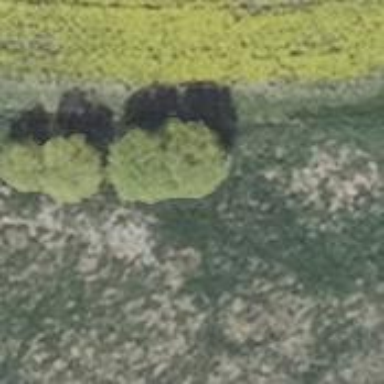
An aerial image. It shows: Row of trees in natural setting.